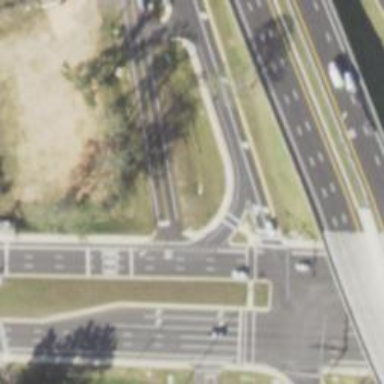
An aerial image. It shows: Primary link road with asphalt surface.